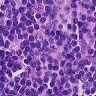
Metastatic tissue present: no